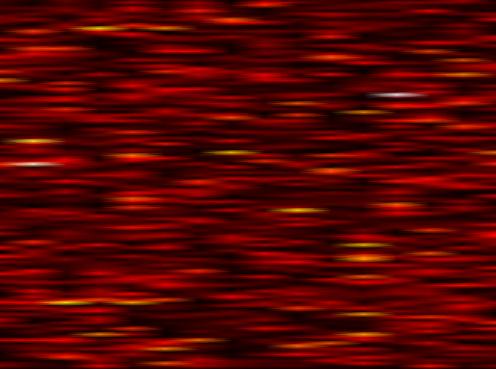
Label: FBMC